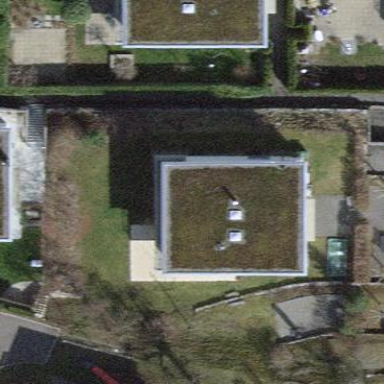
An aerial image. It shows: Detached building with flat roof.